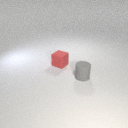
small red rubber cube behind small gray rubber cylinder